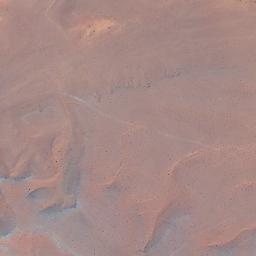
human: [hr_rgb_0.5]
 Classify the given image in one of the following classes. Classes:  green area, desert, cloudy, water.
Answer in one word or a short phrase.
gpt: desert